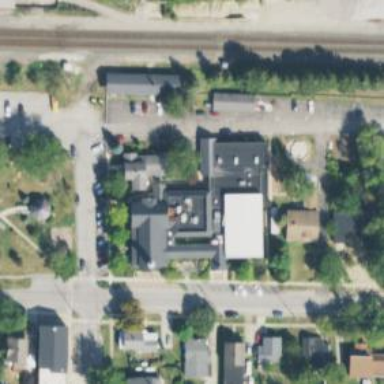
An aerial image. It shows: School.